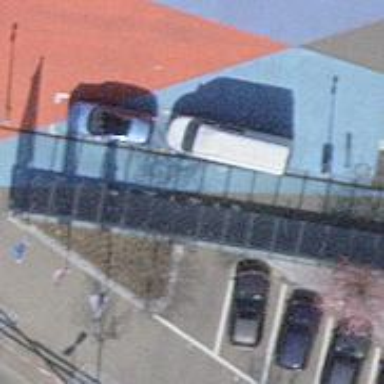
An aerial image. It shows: Bicycle parking area.